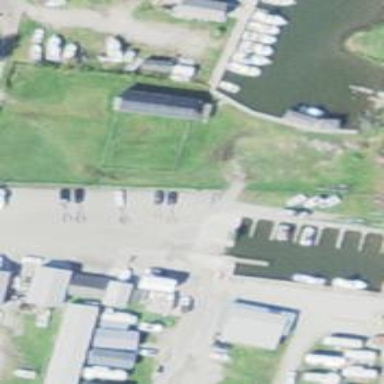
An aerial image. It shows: Slipway on leisure land.